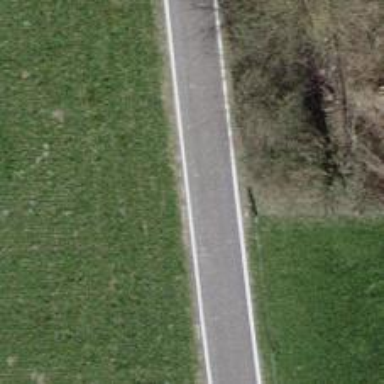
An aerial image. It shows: Cycleway with track type of grade 2.